Question: I am trying to create a report in SSRS using Report Builder 3.0 where there is an ungrouped section of data (in the screenshot this is called "Risks") followed by a grouped section of data "Controls". There can be many controls to one risk row as seen in the row with the "Ref" 3a. After the grouped set of controls it goes back to the ungrouped risk info (see below).
### screenshot

I have made this work by using a nested table inside one of the cells, this all looked fine until I added a larger amount of data in the cell "Consequences". As you can see this does not look good at the moment as the inner table does not grow.
My question, is there a way to make the inner table grow, so the 2nd row text would be in the middle of that row and the background colour would take up the whole row, so it does not leave a white space?
I really appreciate any help you can give.
Thanks,
Glenn
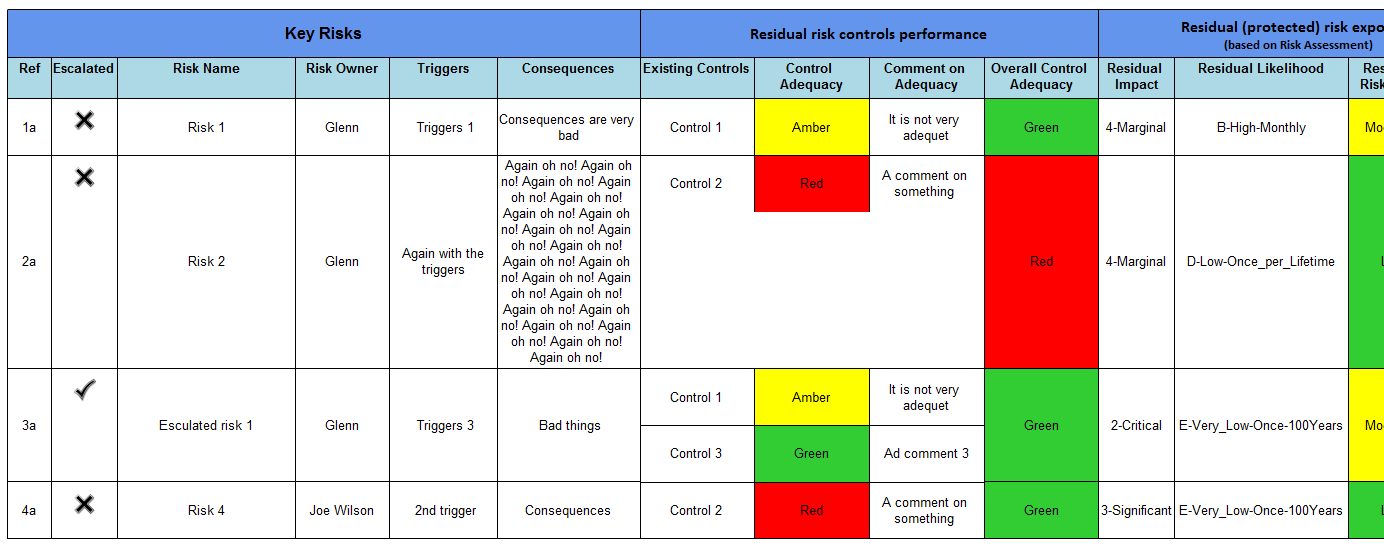
Answer: I do not believe this to be possible as the nested tablix is by its right optimised for space and visual appearance.
I know what you want to do and I can only suggest you tweak yourn report to query this data in and produce one tablix. Not ideal I know as this will mess the arrangement.